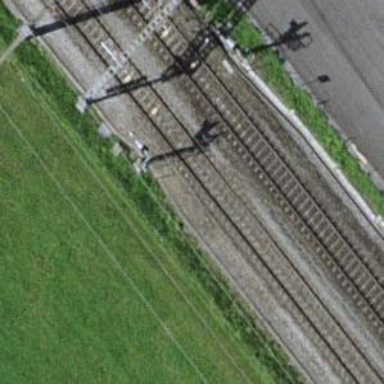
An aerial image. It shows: Railway signal.